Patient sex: M
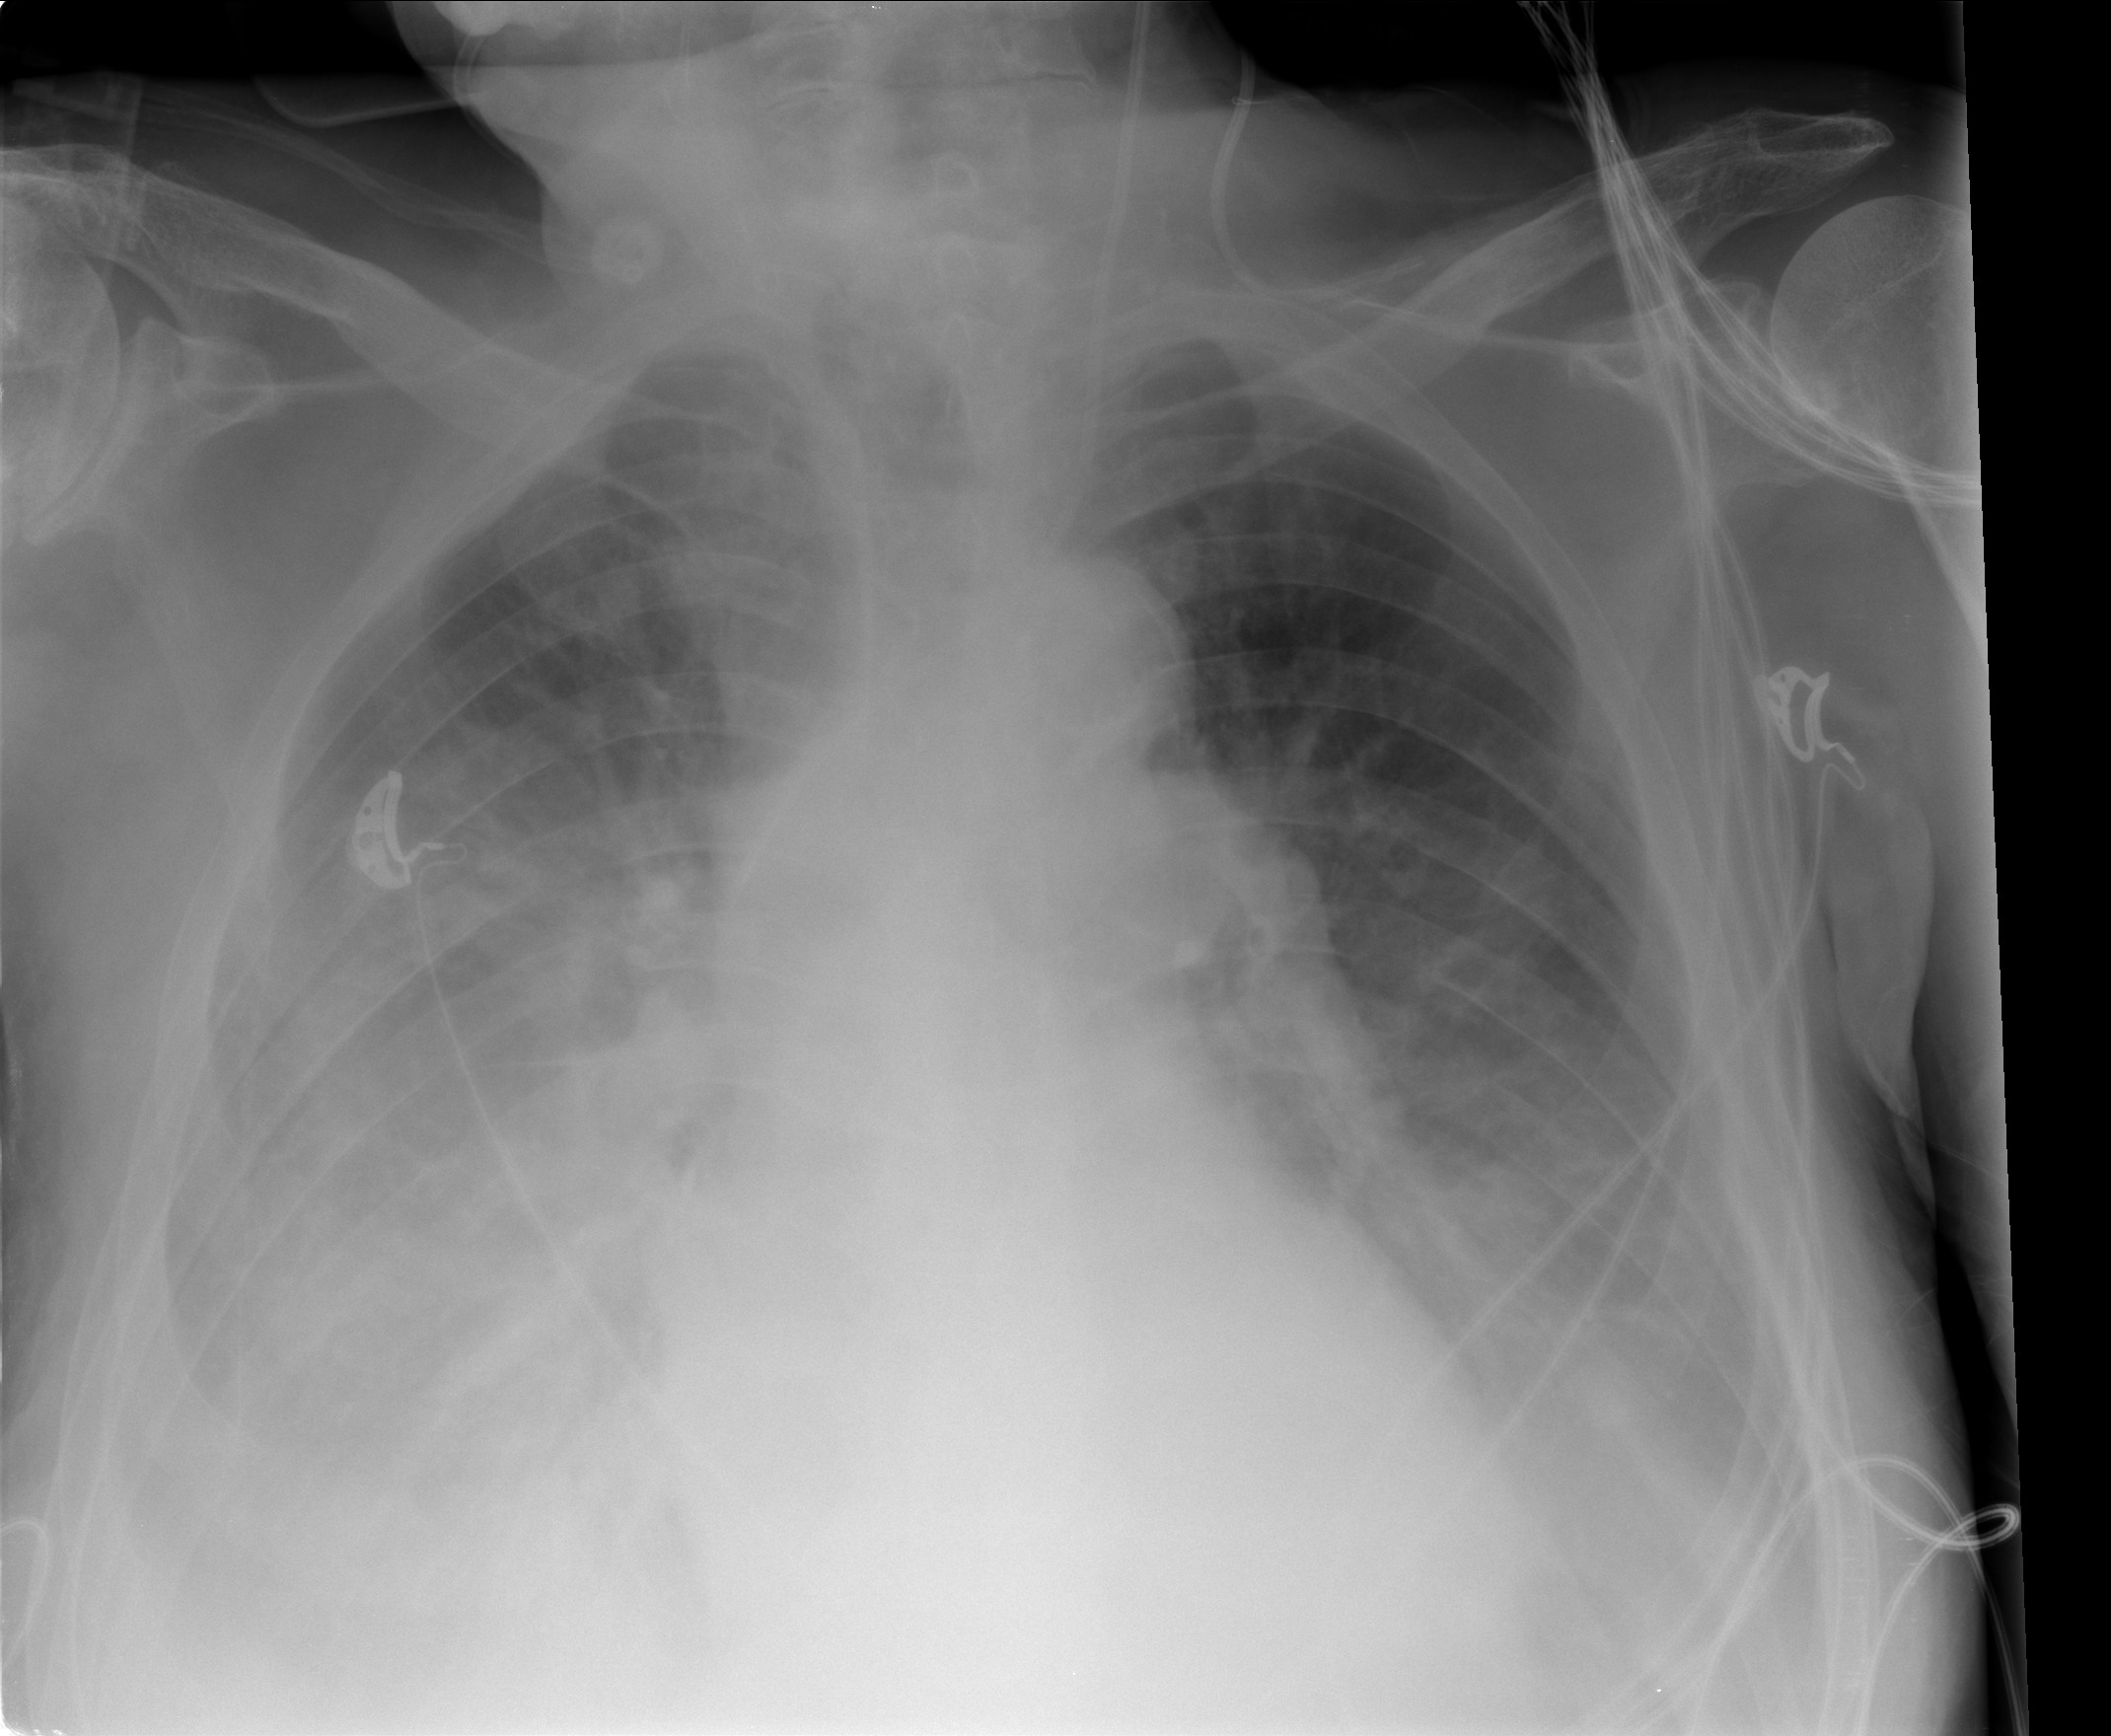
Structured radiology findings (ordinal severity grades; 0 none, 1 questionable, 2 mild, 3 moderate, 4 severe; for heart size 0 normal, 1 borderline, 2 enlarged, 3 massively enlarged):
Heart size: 1
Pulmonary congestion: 3
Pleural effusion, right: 2
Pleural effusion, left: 2
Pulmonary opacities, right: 2
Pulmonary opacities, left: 2
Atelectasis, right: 2
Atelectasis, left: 2